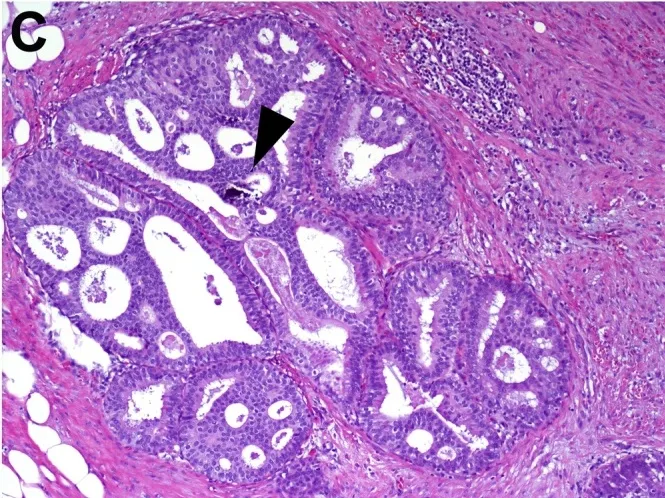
Ductal carcinoma in situ (DCIS) within a benign phyllodes tumor. (C) Higher magnification of the DCIS demonstrates a monotonous population of epithelial cells with intermediate grade nuclei and rigid cribriform architecture. Minute calcifications are associated with DCIS (arrowhead).
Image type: pathology (h&e)